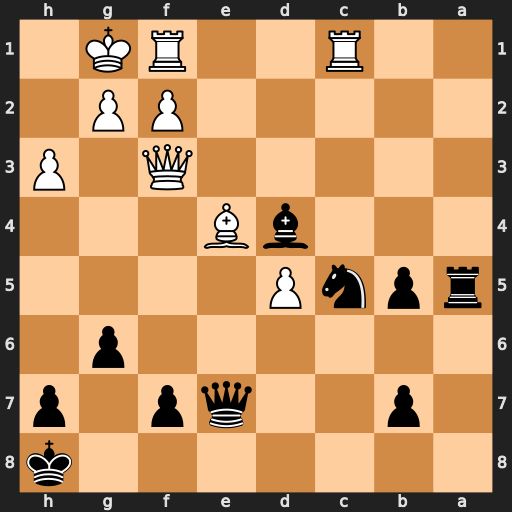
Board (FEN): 7k/1p2qp1p/6p1/rpnP4/3bB3/5Q1P/5PP1/2R2RK1
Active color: b
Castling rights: -
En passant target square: -
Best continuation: Nxe4 Rfe1 f5